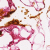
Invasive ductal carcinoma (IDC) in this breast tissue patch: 0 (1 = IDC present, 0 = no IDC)